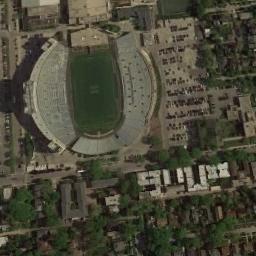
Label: stadium